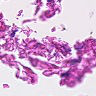
Metastatic tissue present: no